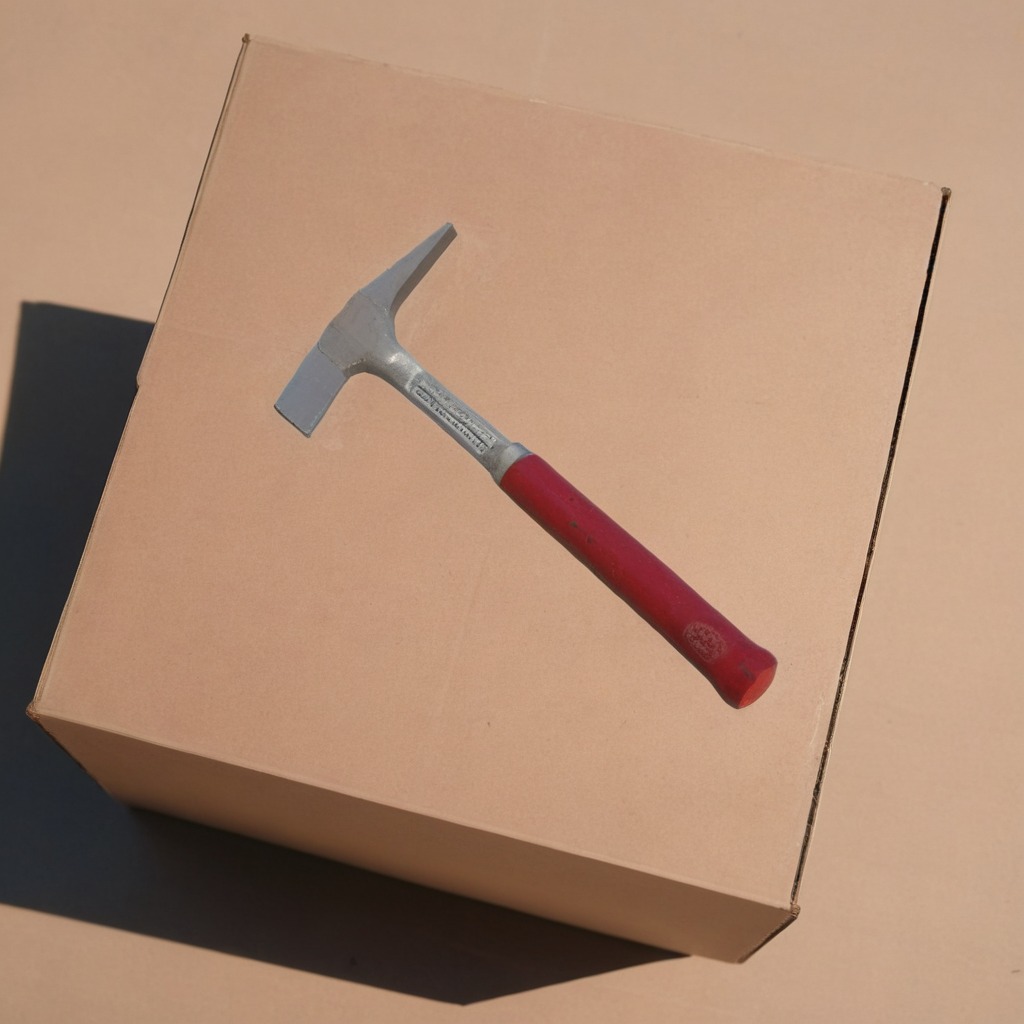
A hammer is lying on a clean dry cardboard box surface in an outdoor workshop during daytime bright natural light soft shadows slightly creased but